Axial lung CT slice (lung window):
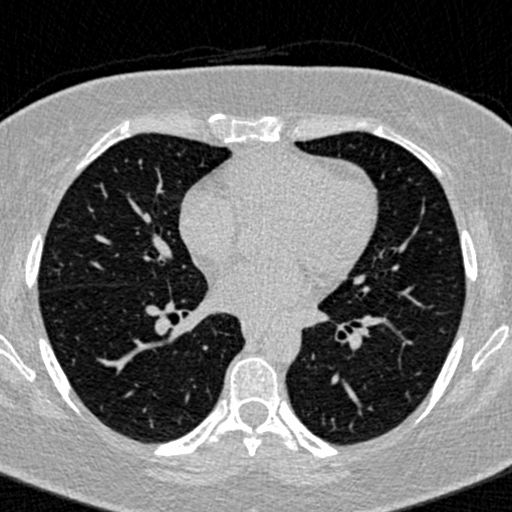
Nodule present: no